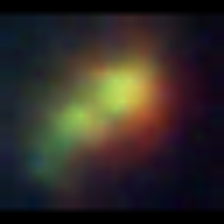
Taxon: NanoPlankton
Group: Other